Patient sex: M
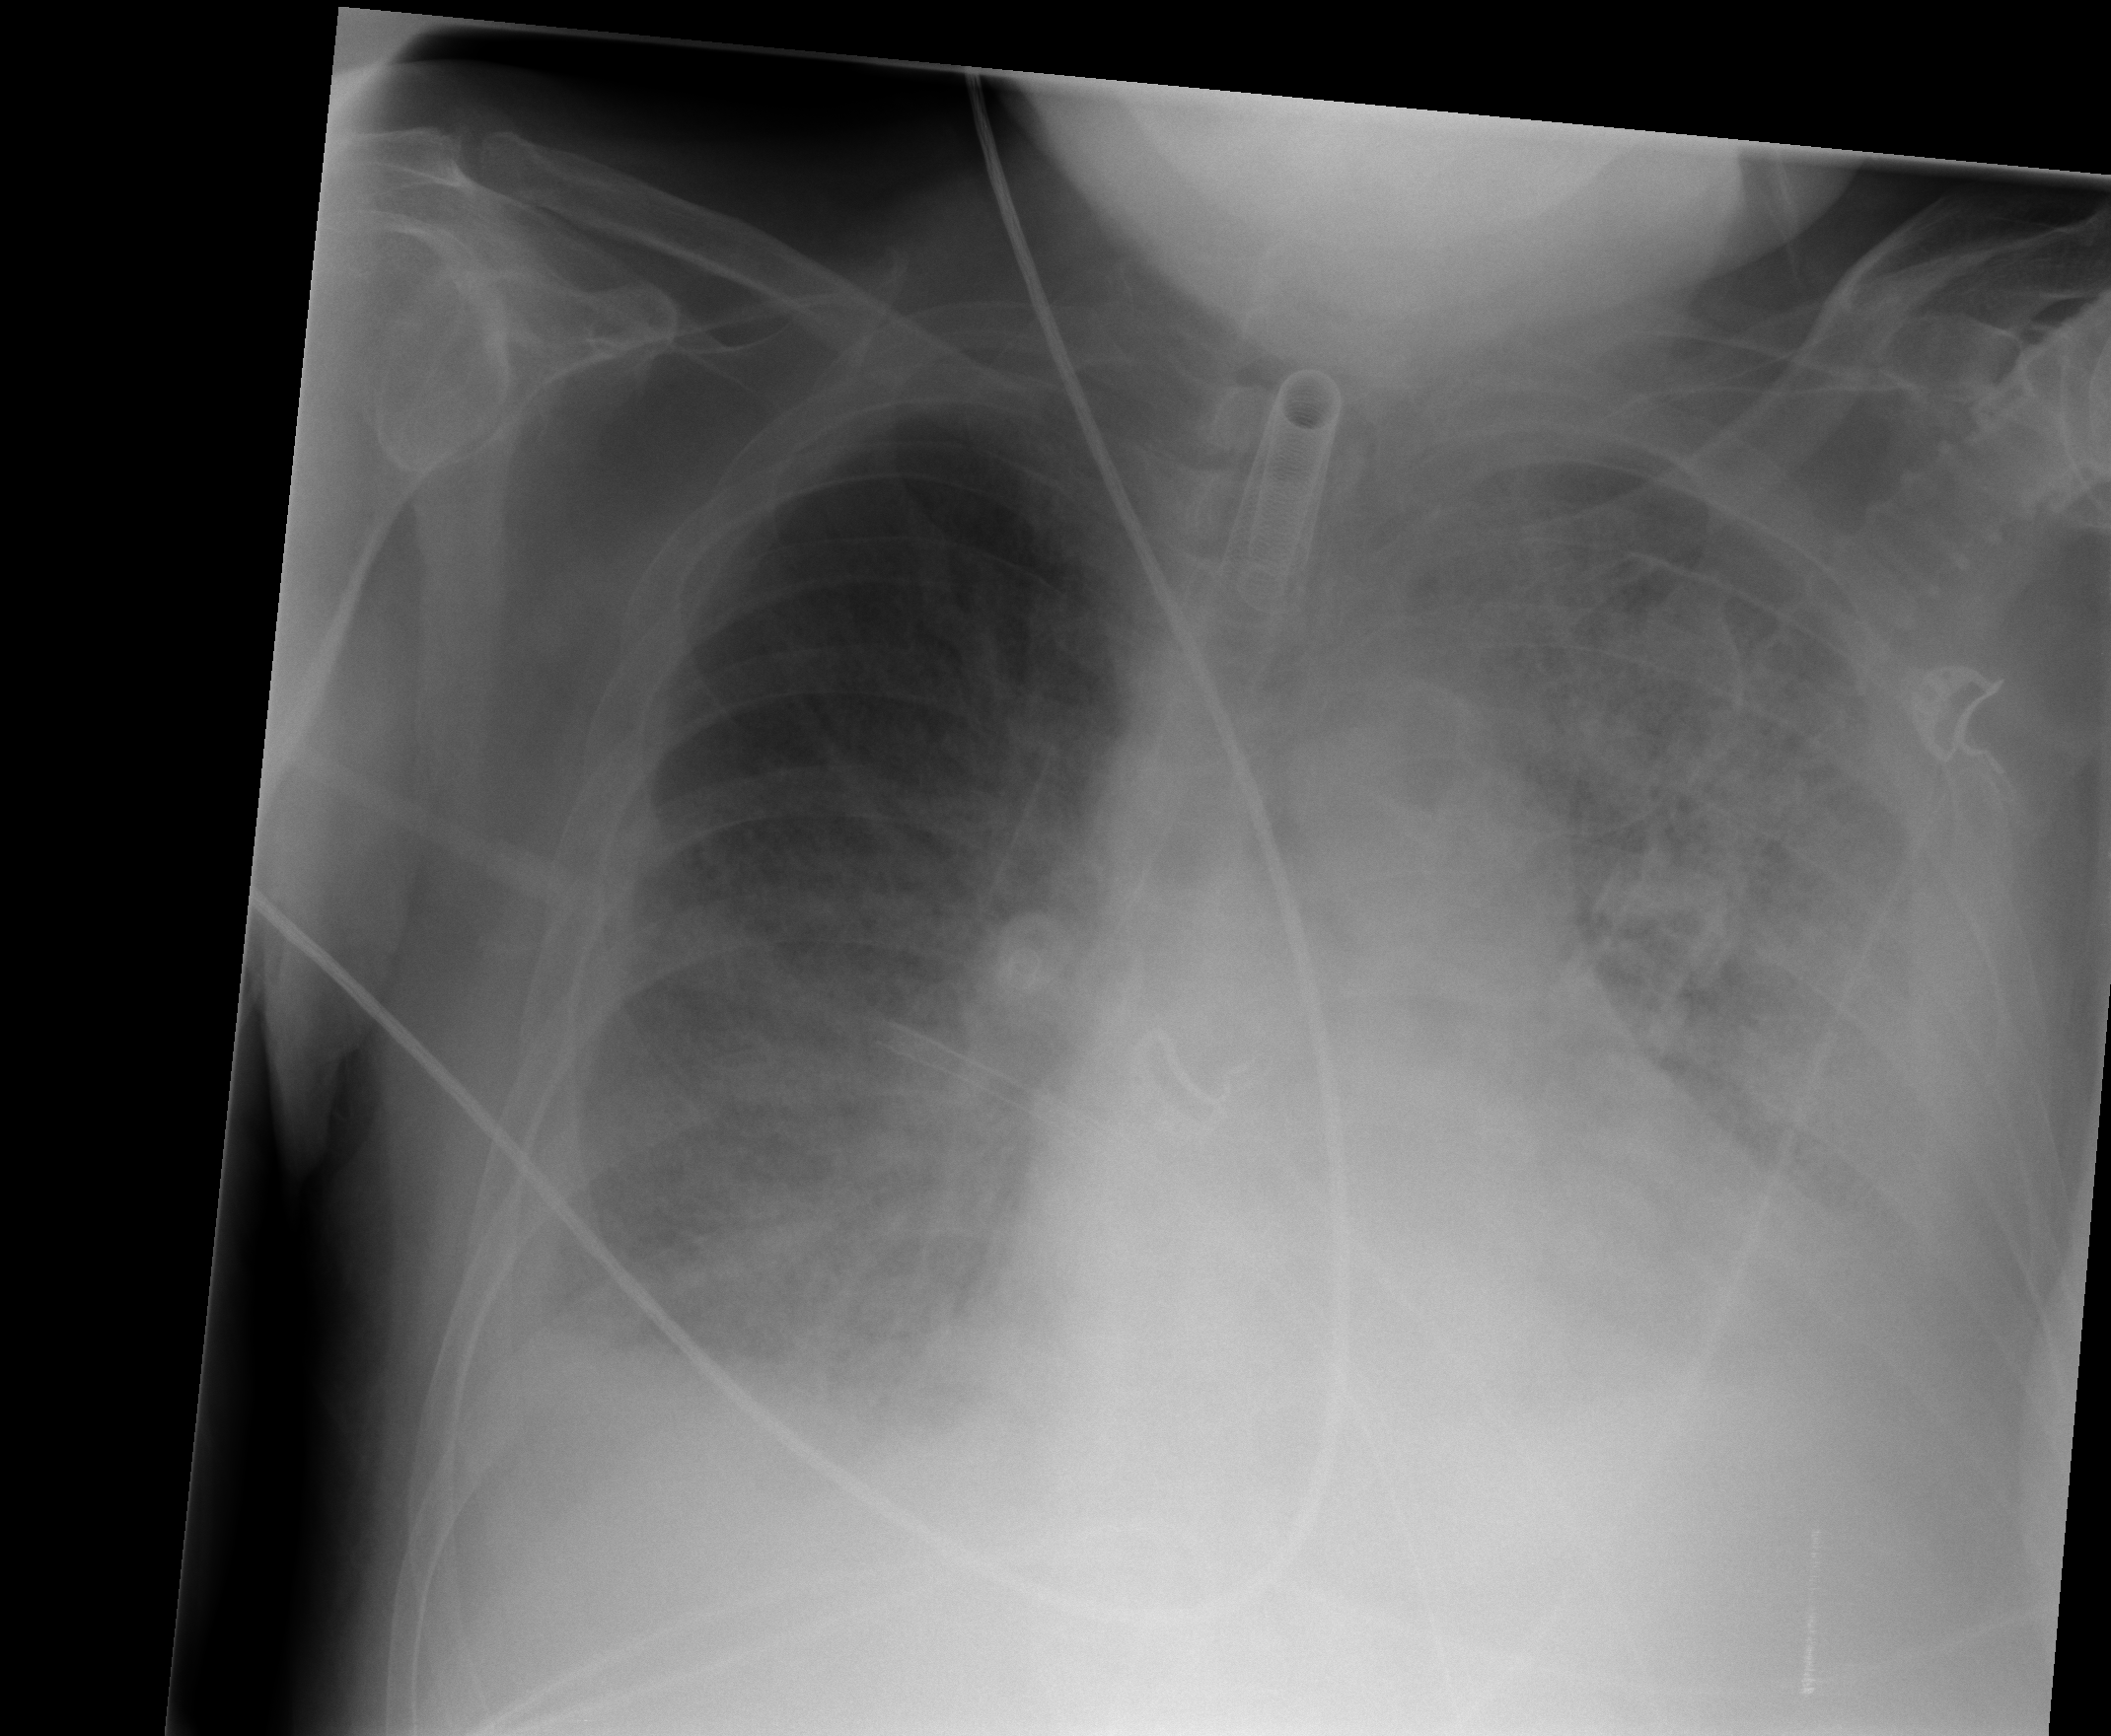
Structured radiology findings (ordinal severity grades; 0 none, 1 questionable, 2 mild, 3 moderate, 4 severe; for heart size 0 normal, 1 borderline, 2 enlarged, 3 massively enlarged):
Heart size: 2
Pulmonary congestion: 3
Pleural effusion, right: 2
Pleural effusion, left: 3
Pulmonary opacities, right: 2
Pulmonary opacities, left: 2
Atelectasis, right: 2
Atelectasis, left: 2